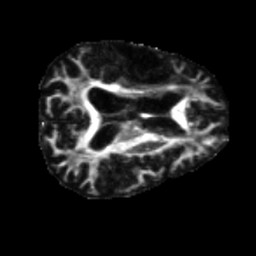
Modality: FA
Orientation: axial
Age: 58
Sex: male
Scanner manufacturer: siemens
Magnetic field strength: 3 T
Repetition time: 5.25 s
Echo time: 0.08 s